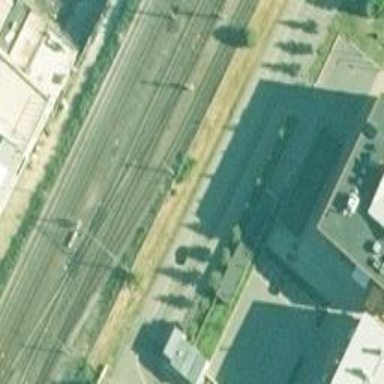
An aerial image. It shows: Wedge is used for the railway derail.